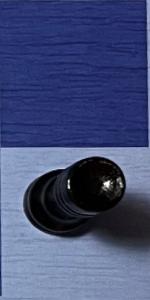
Label: Rook_Black